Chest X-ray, AP view. Patient: 50 years old, sex F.
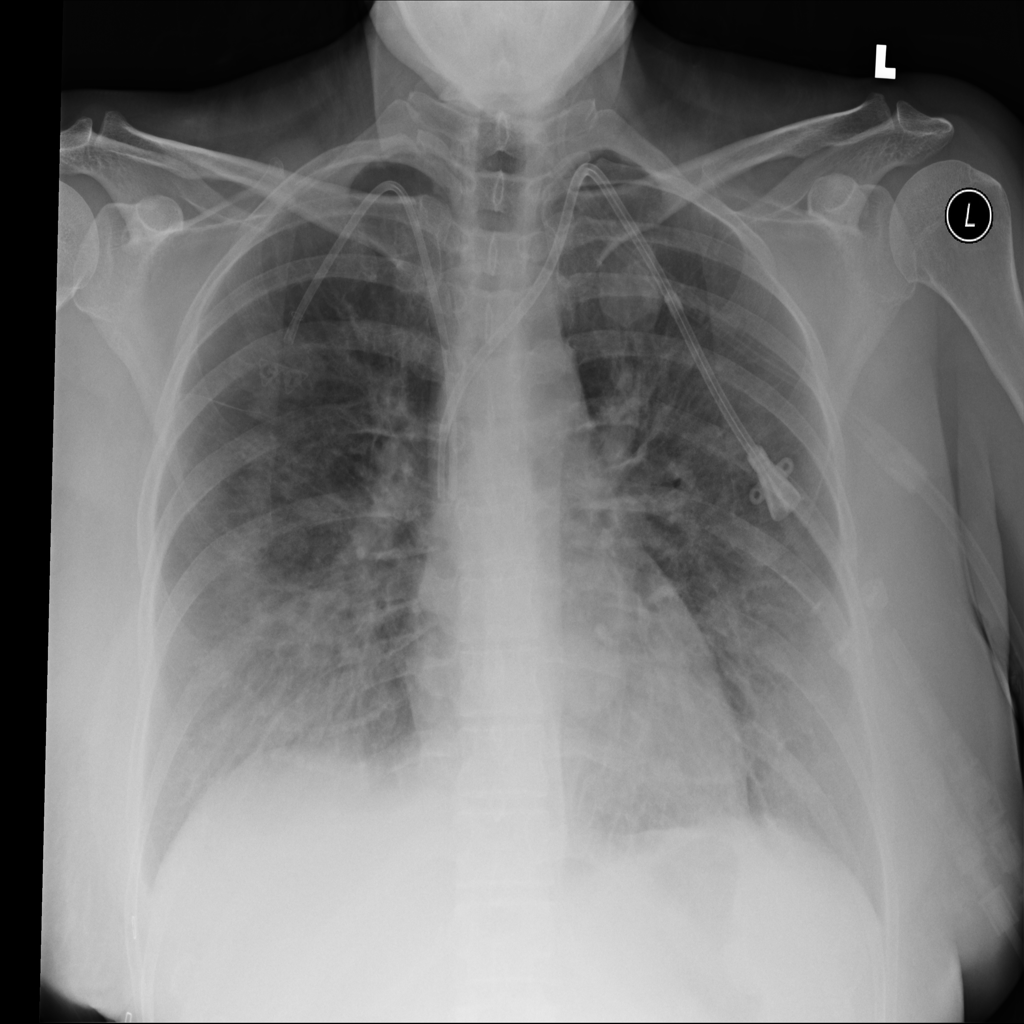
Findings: Infiltration